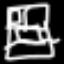
Label: bed